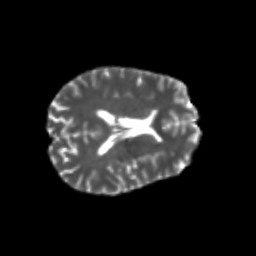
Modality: T2w
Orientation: axial
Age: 26
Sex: male
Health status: healthy
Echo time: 0.074 s